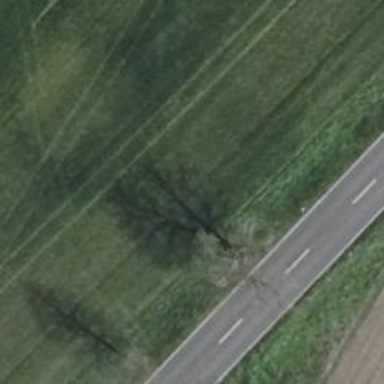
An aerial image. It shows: The tree has broadleaved deciduous leaves.